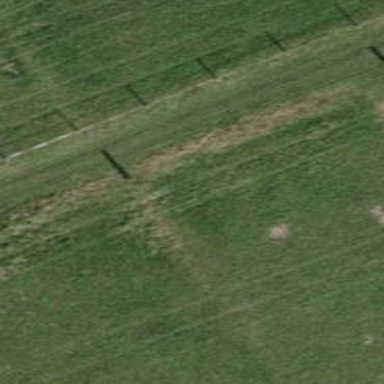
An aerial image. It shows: Fence is in the image.